Field crop: maize
Growth stage: 2
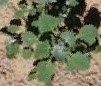
Species: chenopodium